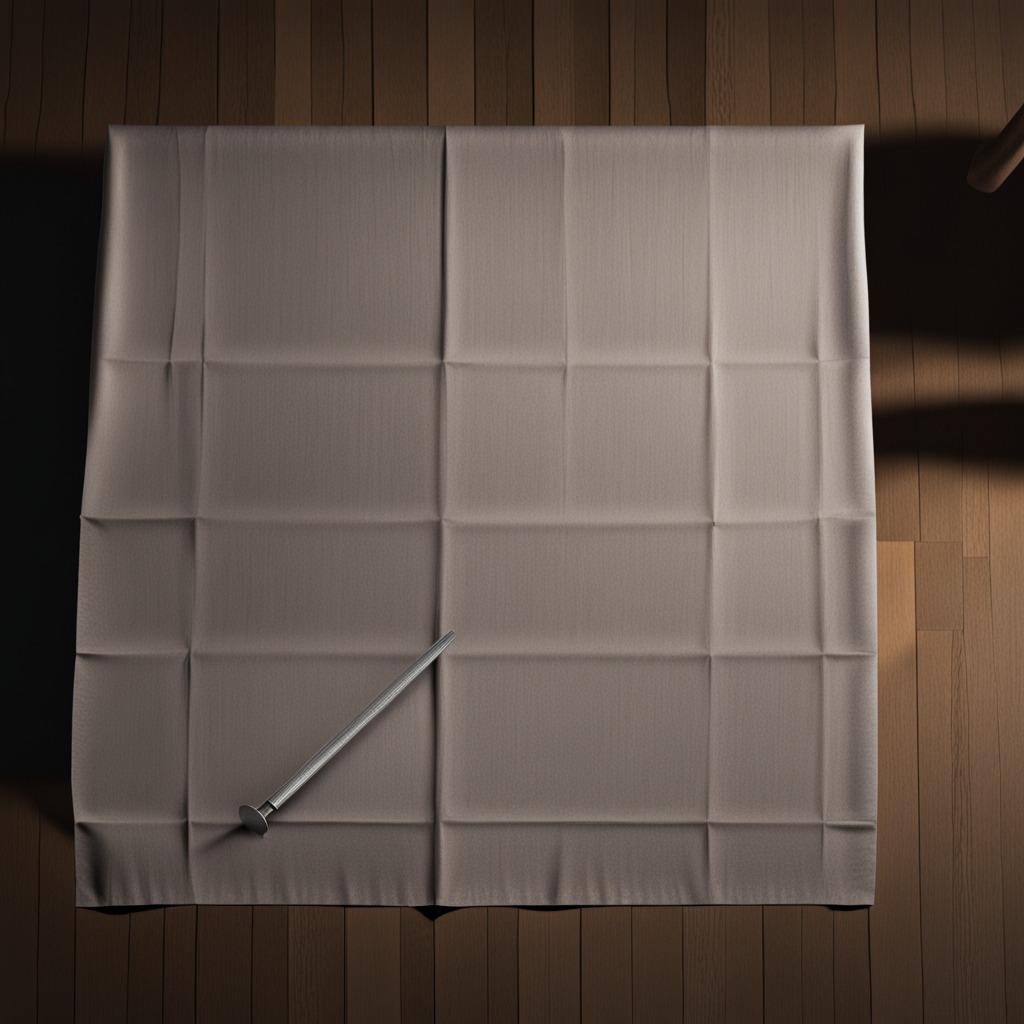
An iron nail is lying on a wooden table.